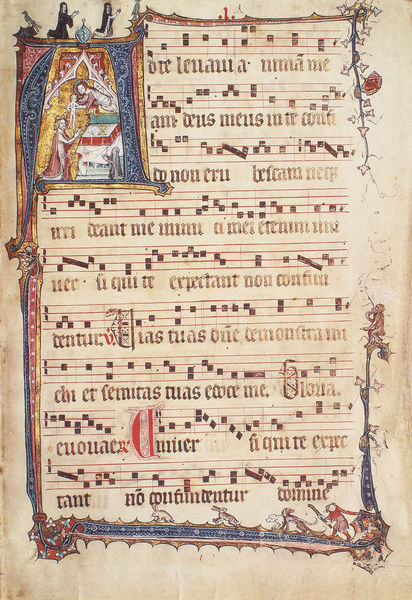
Titel: Graduale
Institution: Köln, Erzbischöfliche Diözesan- und Dombibliothek
Schlagwörter: mann, frauen, bunt, frau, alt, gold, kind, blatt, gesang, musik, gotik, schrift, noten, baby, inschrift, notenblatt, verzierung, kloster, religion, seite, text, buchstabe, nonne, buchseite, pergament, singen, gotisch, mittelalter, tempel, heilige, kirchlich, anbeten, maria, anna, lied, geburt, latein, kalligraphie, nonnen, notenbuch, majuskel, liedtext, manuskript, darbringung, darbietung, notenschlüssel, gesangsbuch, verzeierung, volkslied, hehilige, notenblatt mittelalter, lateinisches notenblatt, stechschrift